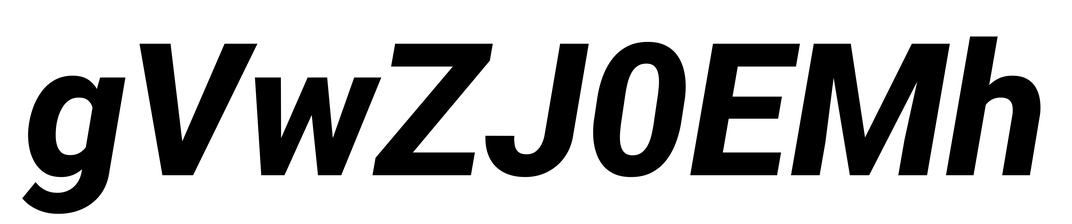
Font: Roboto-Italic_ExtraBold_Italic